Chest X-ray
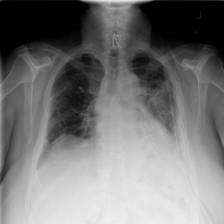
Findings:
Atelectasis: negative
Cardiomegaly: negative
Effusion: negative
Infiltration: negative
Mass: negative
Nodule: negative
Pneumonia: negative
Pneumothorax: negative
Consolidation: negative
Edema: negative
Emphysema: negative
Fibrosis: negative
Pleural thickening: negative
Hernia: negative